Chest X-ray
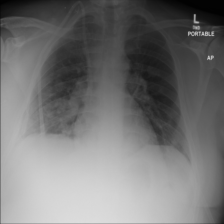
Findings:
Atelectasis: negative
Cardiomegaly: negative
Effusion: negative
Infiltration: positive
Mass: negative
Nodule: negative
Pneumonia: negative
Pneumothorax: negative
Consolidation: negative
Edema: negative
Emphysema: negative
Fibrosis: negative
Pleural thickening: positive
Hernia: negative